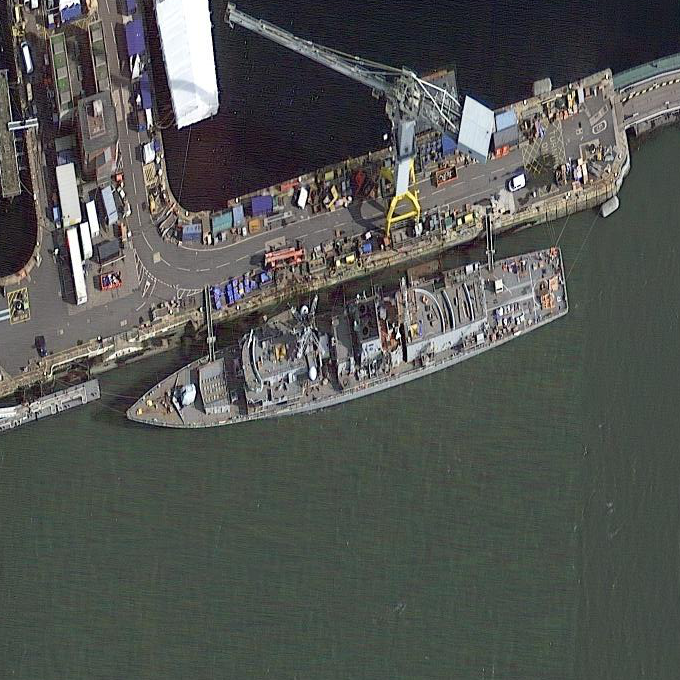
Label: destroyer